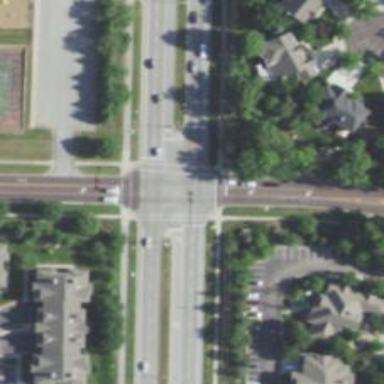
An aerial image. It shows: Solid stop line on the road marking.